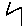
Label: zigzag